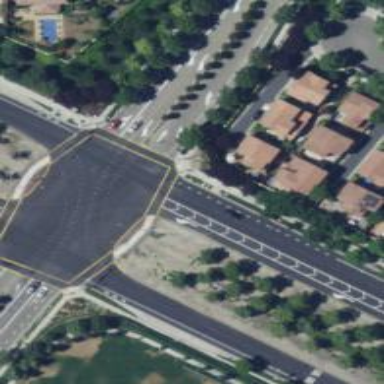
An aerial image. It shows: Secondary road with asphalt surface.